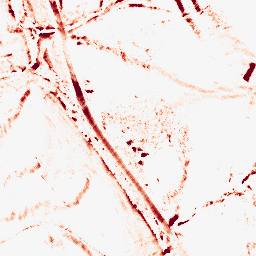
Category: morphological
Decomposition family: morphological_diamond
Decomposition parameters: operation: opening
radius: 5
Upsampling method: quintic
Upsampling parameters: scale: 8
Upsampling scale: 8